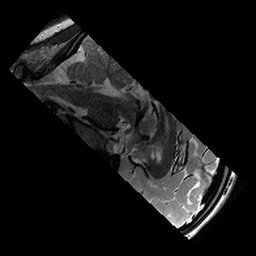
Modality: T2w
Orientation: sagittal
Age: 13
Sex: female
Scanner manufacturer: siemens
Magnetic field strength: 3 T
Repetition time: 9.23 s
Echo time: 0.067 s